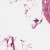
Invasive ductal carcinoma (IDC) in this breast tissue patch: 0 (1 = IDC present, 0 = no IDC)